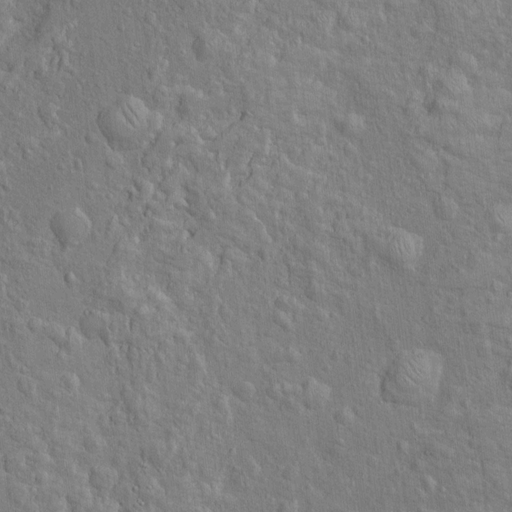
Classes present: Background, Cone